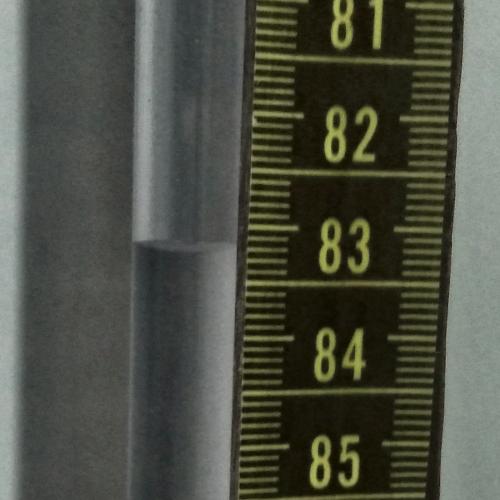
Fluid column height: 83.2 cm